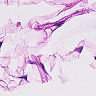
Metastatic tissue present: no